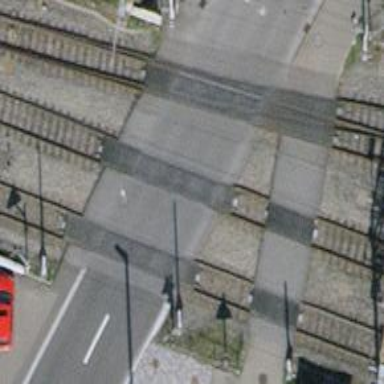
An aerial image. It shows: Level crossing along the railway.